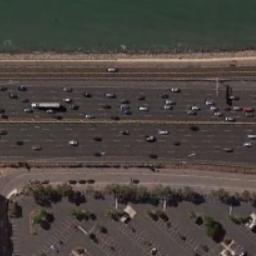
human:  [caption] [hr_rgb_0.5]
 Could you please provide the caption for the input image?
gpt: The freeway is next to the grass with some cars .

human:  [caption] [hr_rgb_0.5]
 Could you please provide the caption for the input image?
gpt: There are many cars on the freeway, Many cars parked in the open space beside the freeway, And the side of the freeway is turquoise river .

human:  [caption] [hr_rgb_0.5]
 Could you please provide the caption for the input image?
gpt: There was only one big truck on the highway .

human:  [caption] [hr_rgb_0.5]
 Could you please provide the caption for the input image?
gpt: A straight freeway is a lawn on one side and on the other side is a parking lot .

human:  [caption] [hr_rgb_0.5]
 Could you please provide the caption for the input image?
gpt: The freeway between a green lawn and a parking lot .